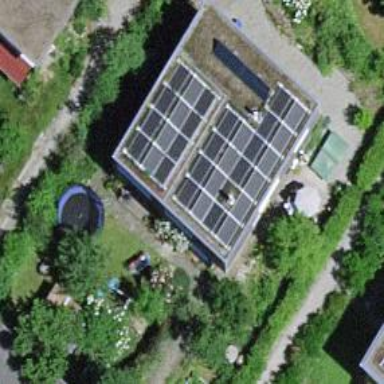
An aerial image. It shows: Solar photovoltaic panel generator.